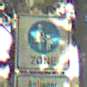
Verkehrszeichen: BeginnFussgaengerzone
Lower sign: PersonengruppenFrei2
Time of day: MorningAfternoon
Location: Outdoor (Nature)
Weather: Clear
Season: NotSpecified
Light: Natural